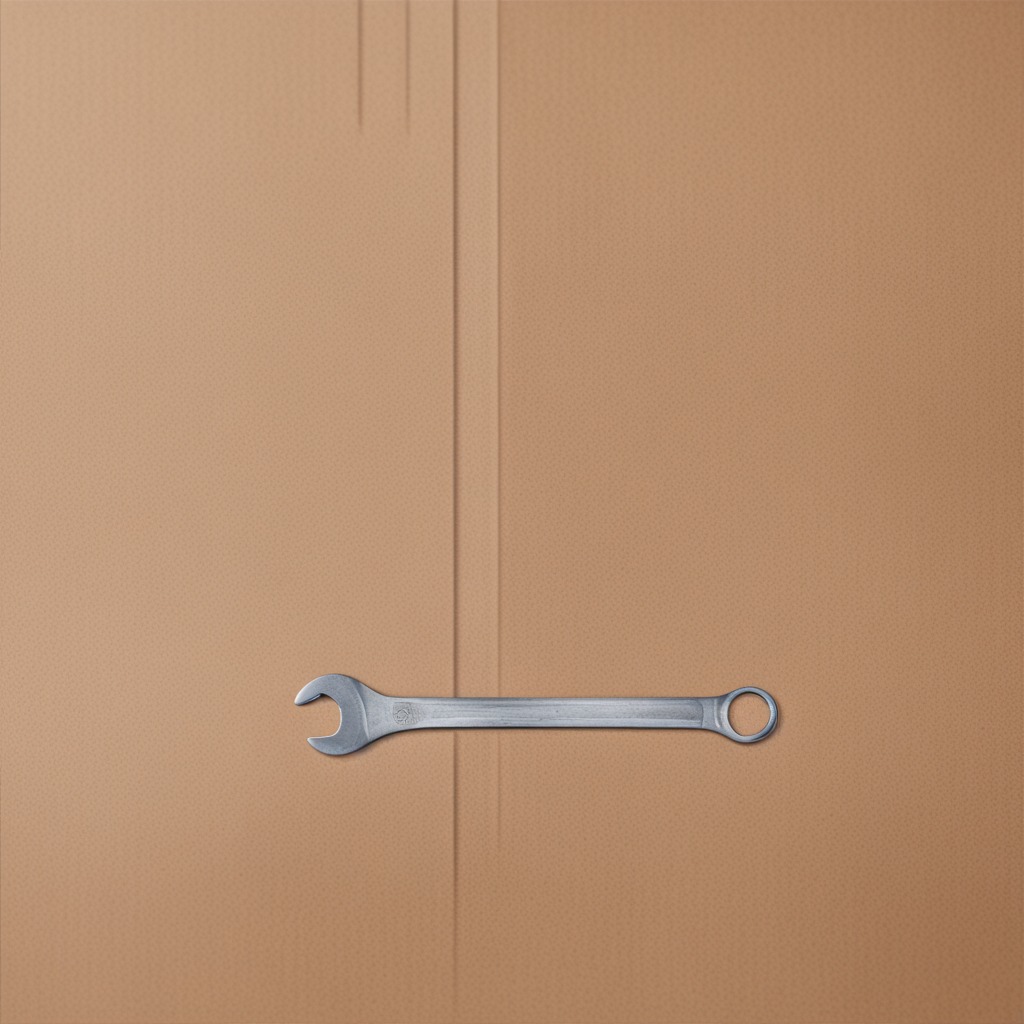
An wrench lying on the cardboard box surface in an outdoor workshop during daytime bright natural light soft shadows slightly creased but